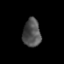
Tissue: prostate
Cell type: T cells
Senescence score: 0.7035
Nuclear area (px): 490
Mean DAPI intensity: 79.633